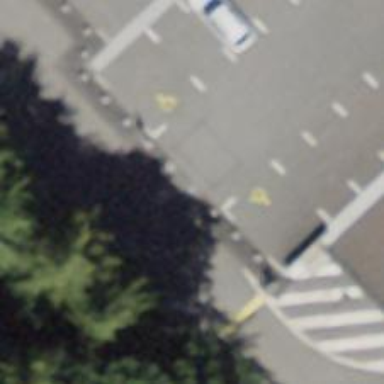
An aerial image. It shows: Bollard barrier.